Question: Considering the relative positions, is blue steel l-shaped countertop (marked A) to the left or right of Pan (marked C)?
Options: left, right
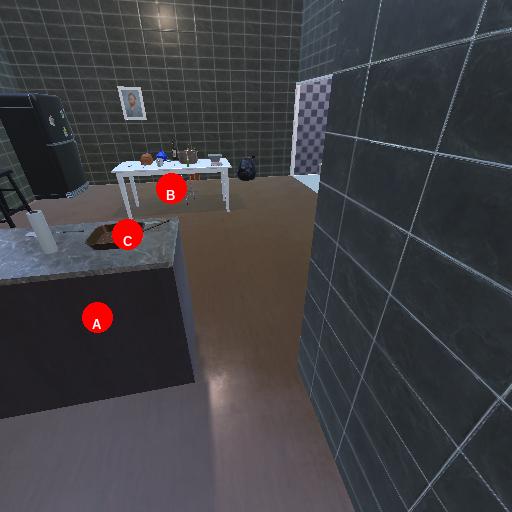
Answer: left